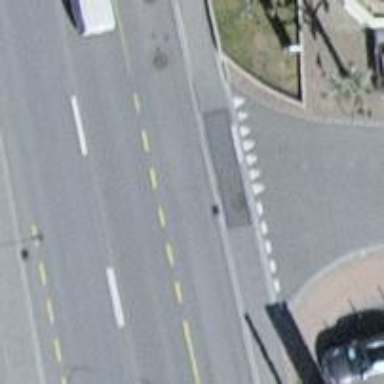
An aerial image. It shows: Residential road with asphalt surface. There is sidewalk on the left side.